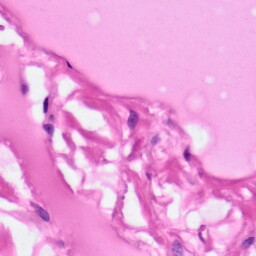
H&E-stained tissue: Pancreatic